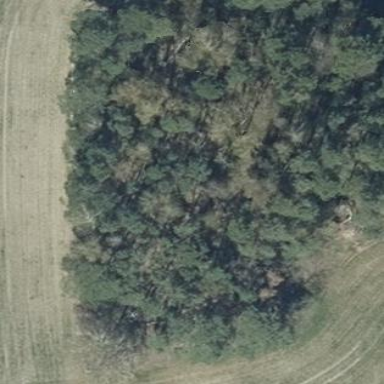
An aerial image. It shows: Forest area.